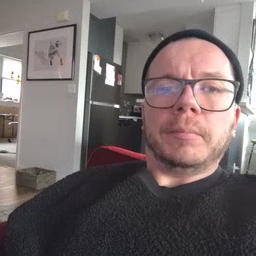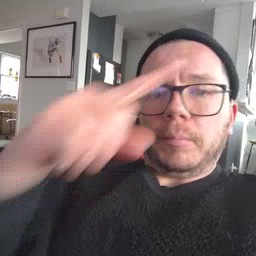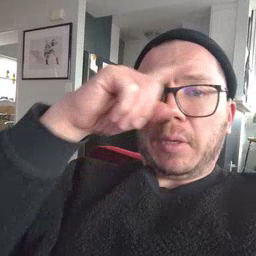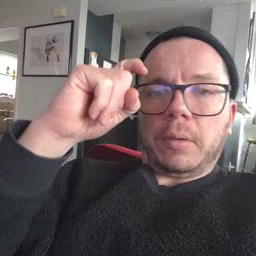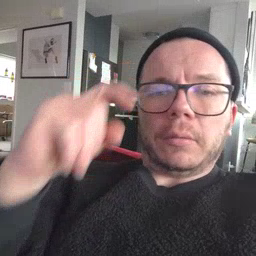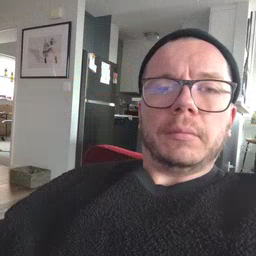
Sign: because